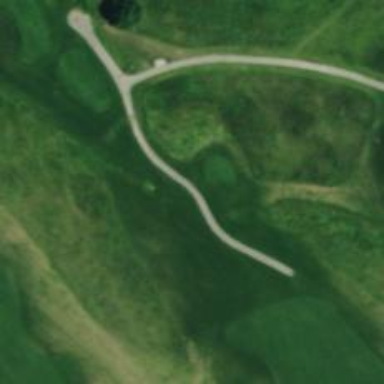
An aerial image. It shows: Golf cartpath that is also road path.